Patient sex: F
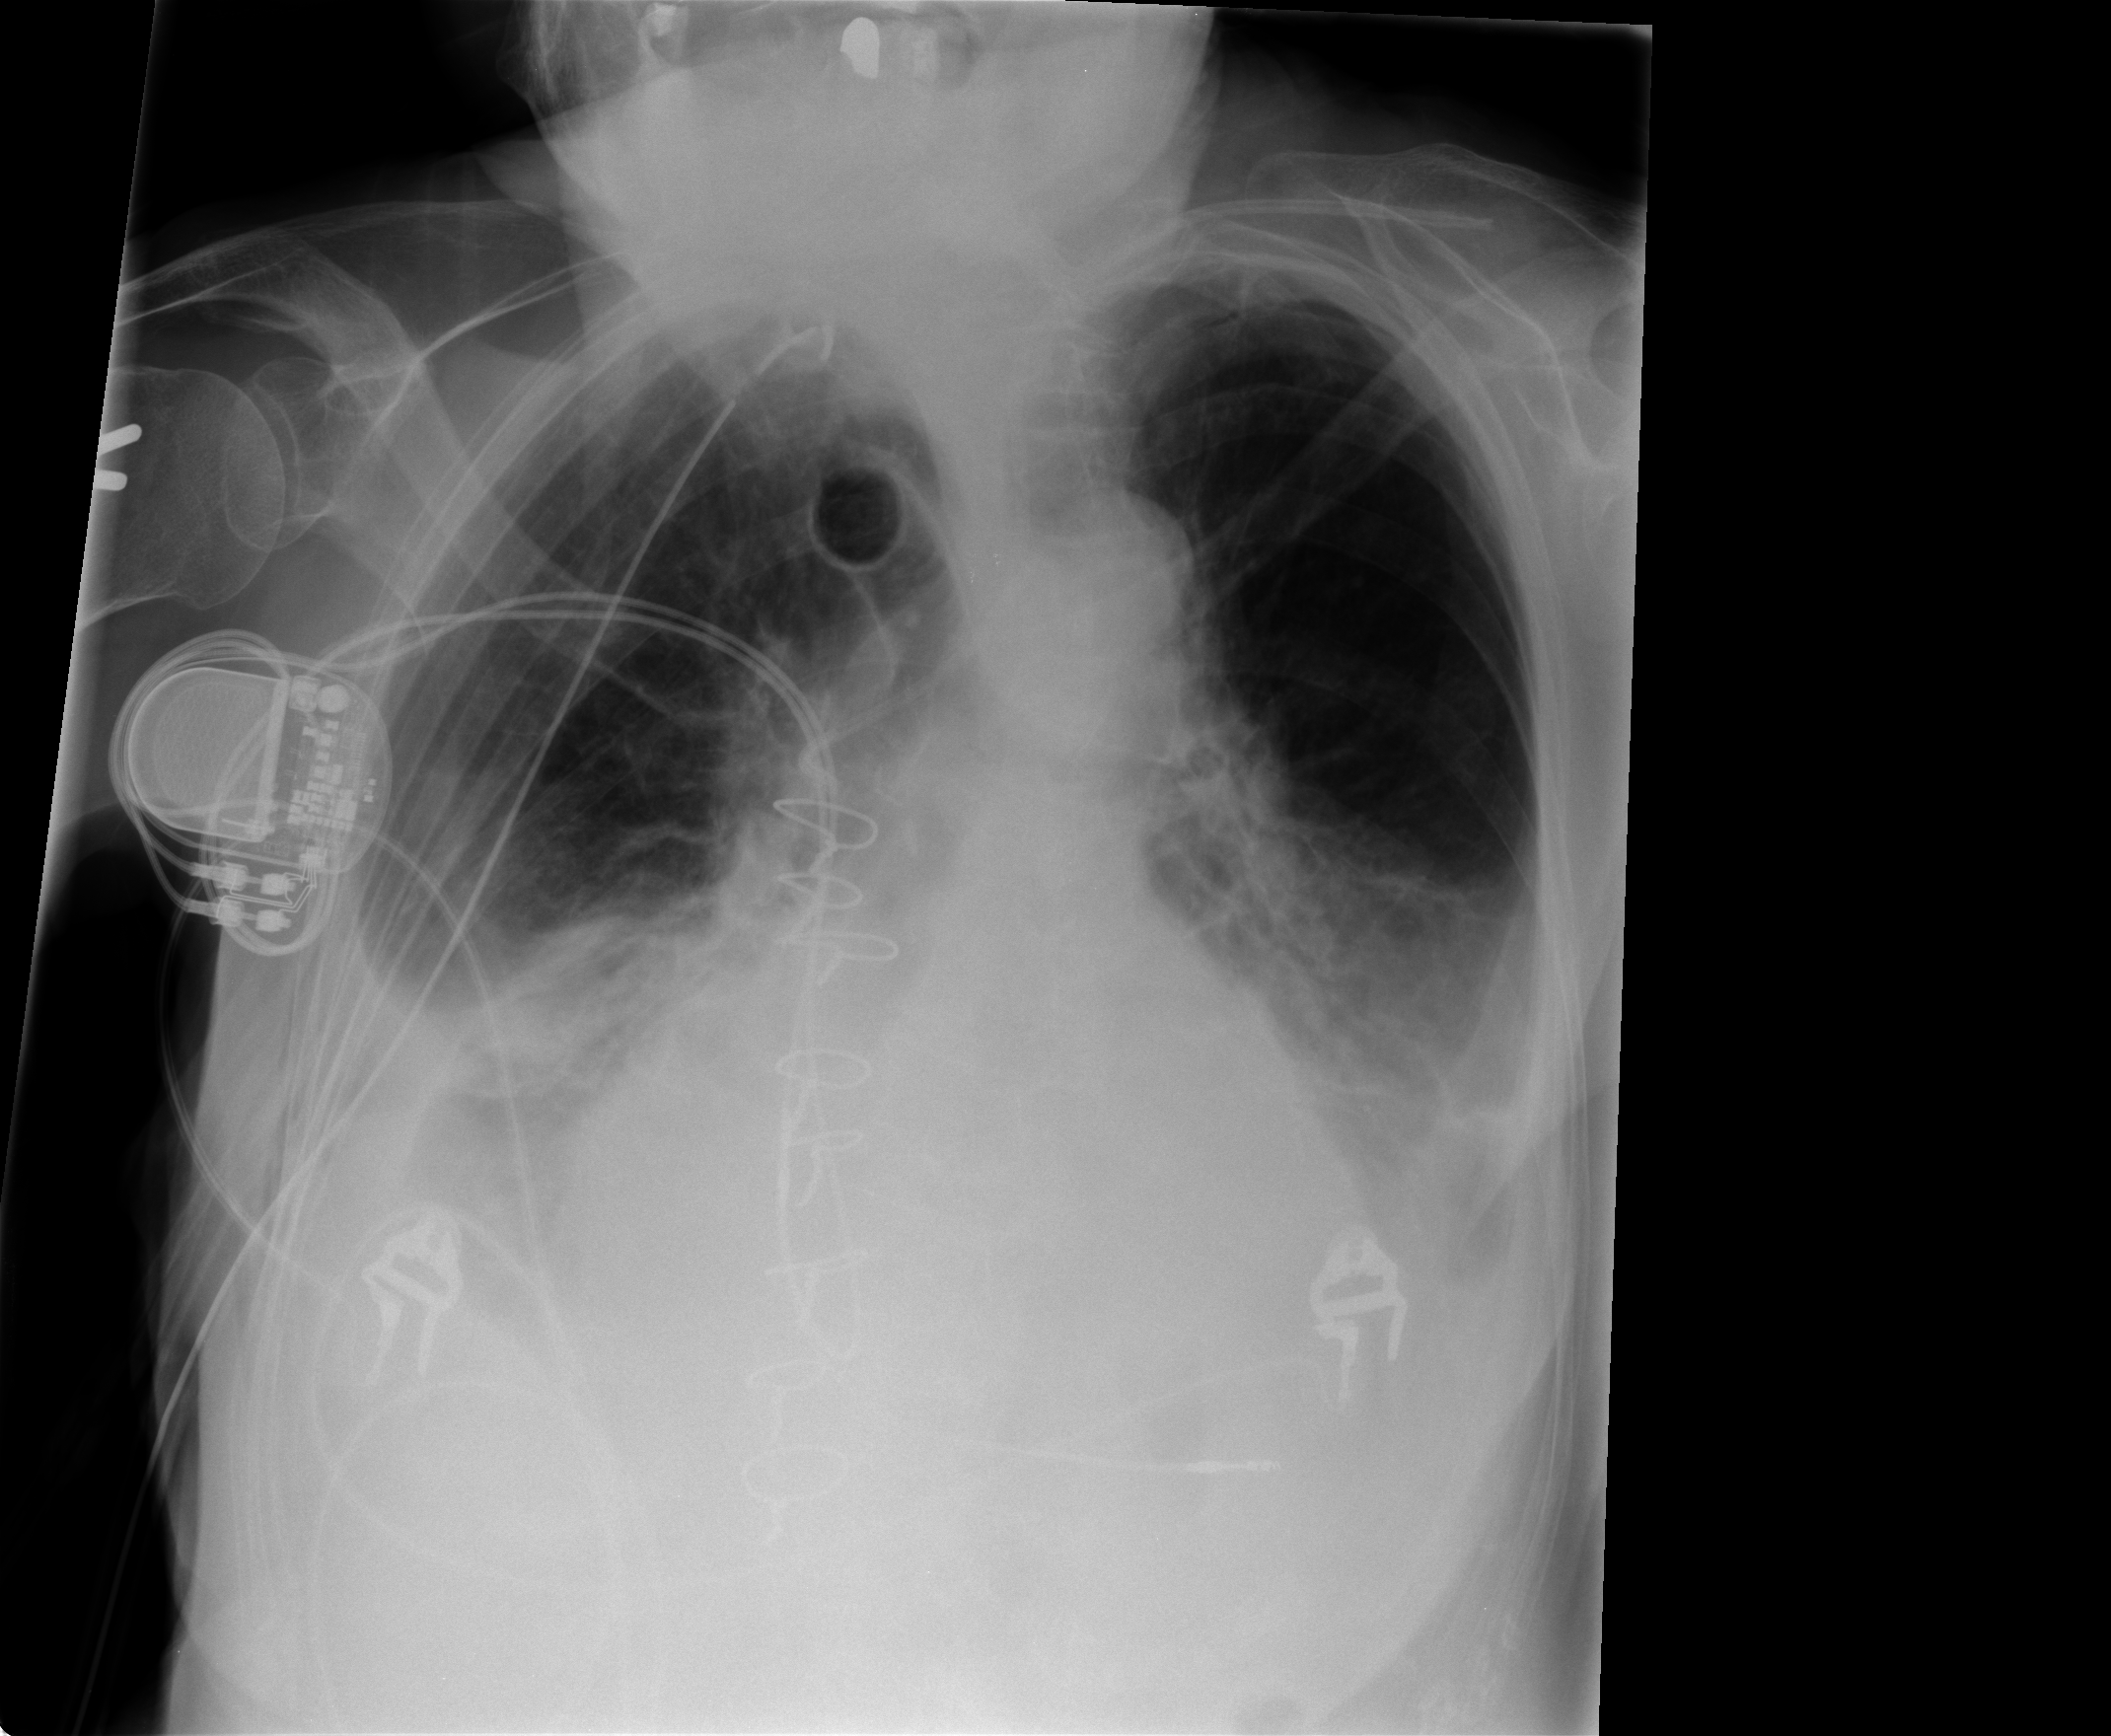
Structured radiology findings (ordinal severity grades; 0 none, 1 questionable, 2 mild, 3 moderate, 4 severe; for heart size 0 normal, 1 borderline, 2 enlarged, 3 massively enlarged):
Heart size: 2
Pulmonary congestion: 0
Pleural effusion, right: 2
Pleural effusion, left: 2
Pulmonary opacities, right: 1
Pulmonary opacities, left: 0
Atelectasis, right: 3
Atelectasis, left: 2